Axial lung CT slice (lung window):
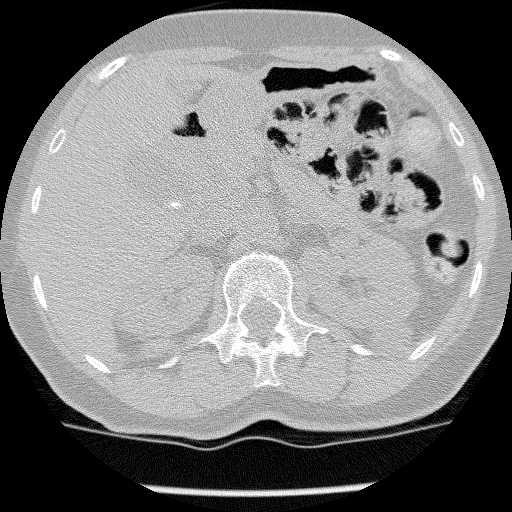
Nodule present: no